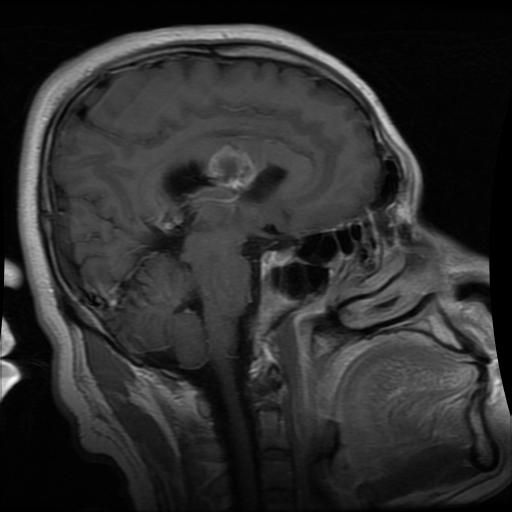
Label: glioma